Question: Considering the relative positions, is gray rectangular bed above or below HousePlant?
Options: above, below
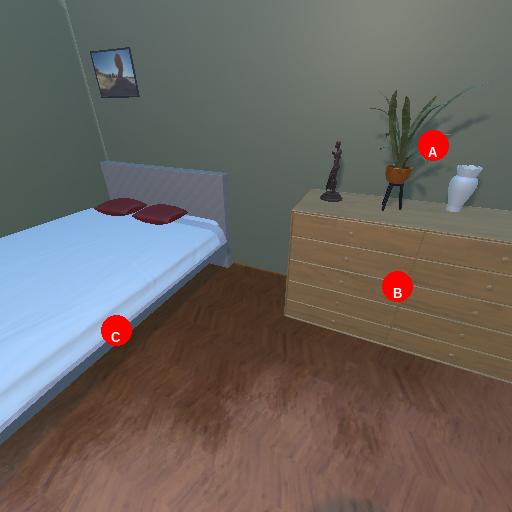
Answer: above